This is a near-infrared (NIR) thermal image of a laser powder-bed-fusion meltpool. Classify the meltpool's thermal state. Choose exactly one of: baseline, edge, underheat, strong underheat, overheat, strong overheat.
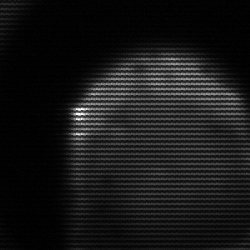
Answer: edge